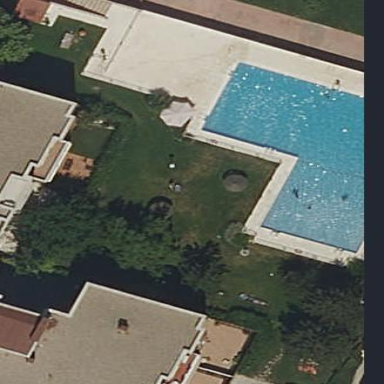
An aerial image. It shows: Swimming pool located in leisure land.